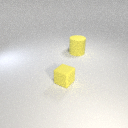
large yellow rubber cylinder to the right of small yellow rubber cube